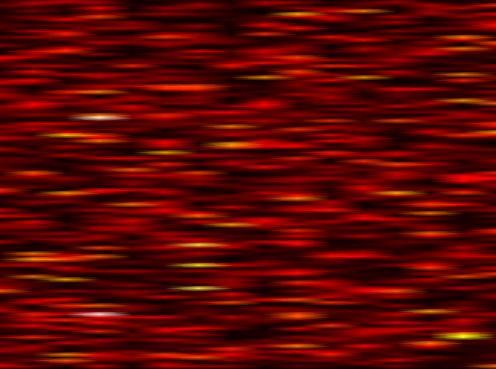
Label: FOFDM